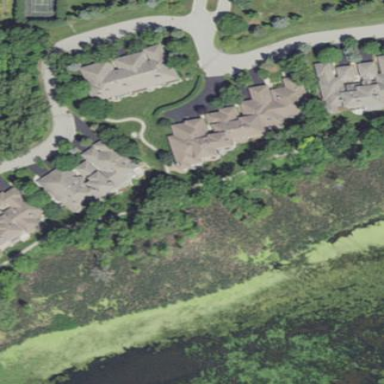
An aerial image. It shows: Condominium in residential area.